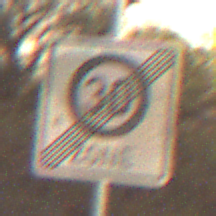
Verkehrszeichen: EndeZone30
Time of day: Night
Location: Outdoor (Nature)
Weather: Clear
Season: NotSpecified
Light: Natural